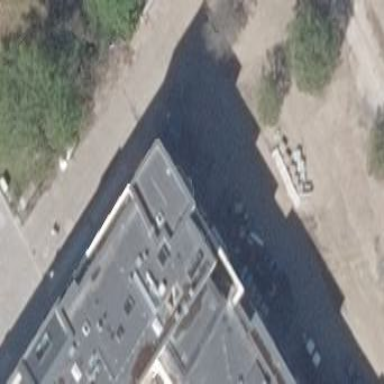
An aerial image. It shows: Part of building.